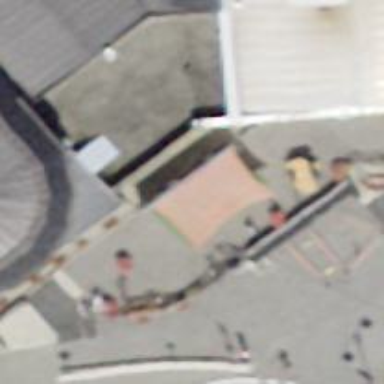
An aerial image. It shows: Bar with onsite brewery.